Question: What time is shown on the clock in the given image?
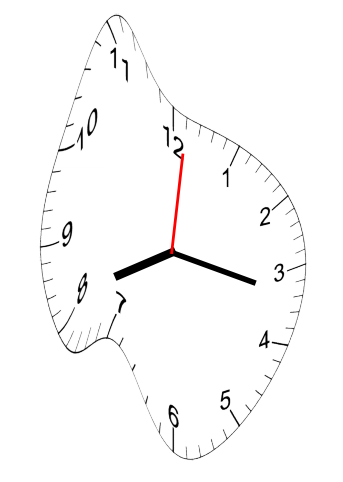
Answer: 08:17:01